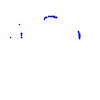
Particle: proton